Interaction volume radius: 5 \u00c5
Interaction volume height: 15 \u00c5
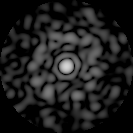
Disorder parameter: 0.7738